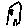
Label: house